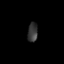
Tissue: lung
Cell type: T cells
Senescence score: 0.2231
Nuclear area (px): 189
Mean DAPI intensity: 54.688